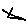
Label: triangle